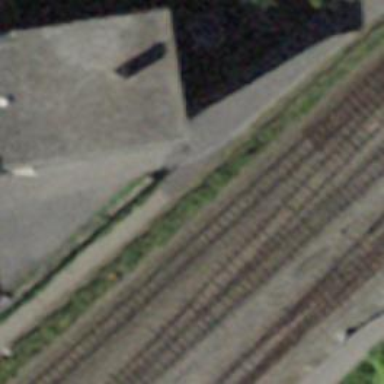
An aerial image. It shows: Narrow-gauge railway siding with electrified contact lines. It has one track.